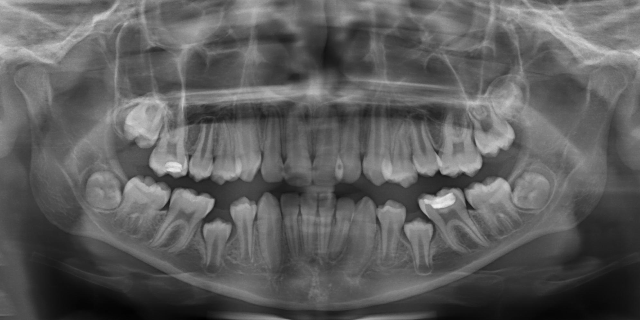
adult